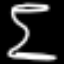
Label: hourglass